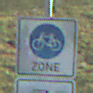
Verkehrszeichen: BeginnFahrradzone
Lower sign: MehrspurigeFahrzeugeFrei2
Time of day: MorningAfternoon
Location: Outdoor (Nature)
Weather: Clear
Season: Winter
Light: Natural